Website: macys
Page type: payment
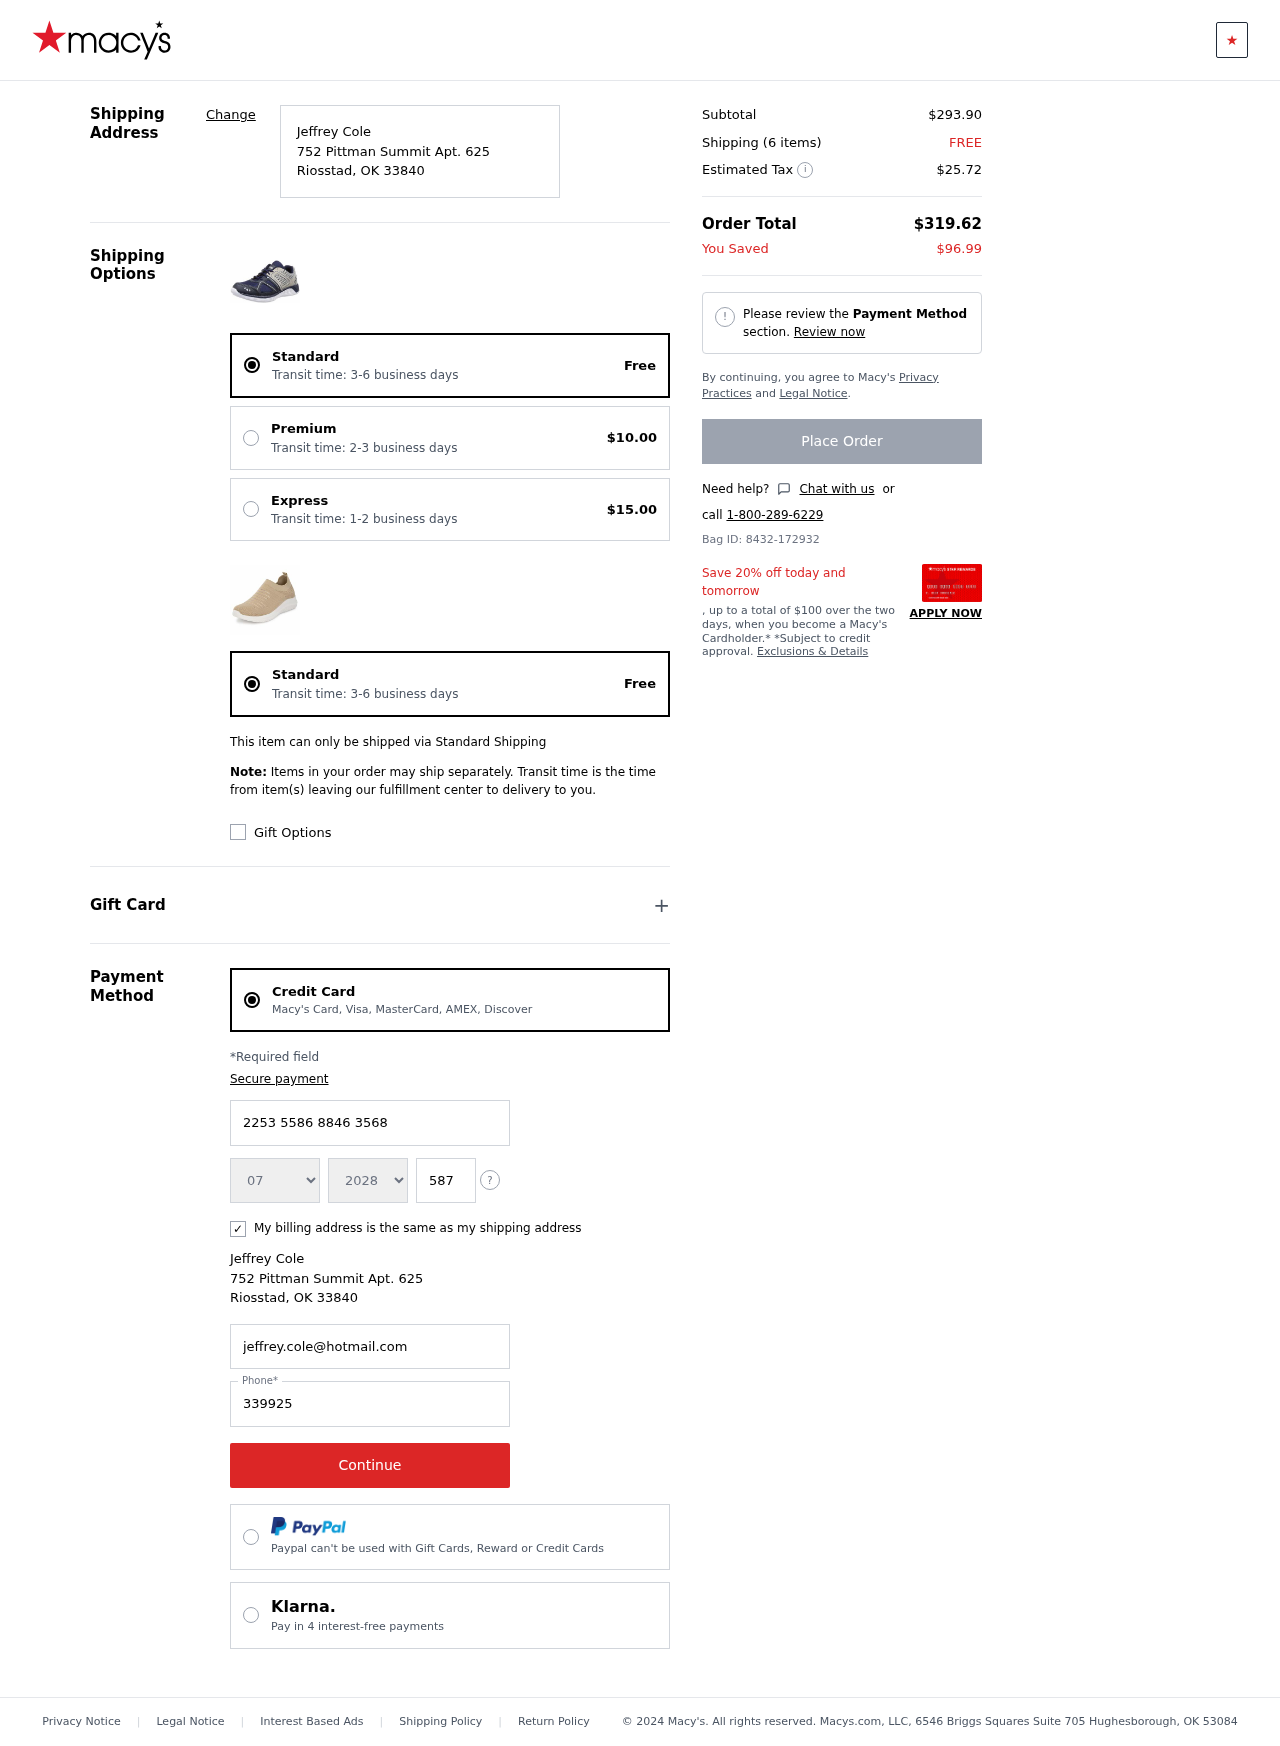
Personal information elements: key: PII_CARD_CVV
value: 587
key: PII_CARD_EXPIRY_MONTH
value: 07
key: PII_CARD_EXPIRY_YEAR
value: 28
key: PII_CARD_NUMBER
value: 2253 5586 8846 3568
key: PII_CITY
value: Riosstad
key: PII_EMAIL
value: jeffrey.cole@hotmail.com
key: PII_FULLNAME
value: Jeffrey Cole
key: PII_PHONE
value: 3399258556
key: PII_POSTCODE
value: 33840
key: PII_STATE_ABBR
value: OK
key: PII_STREET
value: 752 Pittman Summit Apt. 625
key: PII_FULLNAME2
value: Jeffrey Cole
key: PII_STREET2
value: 752 Pittman Summit Apt. 625
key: PII_CITY2
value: Riosstad
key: PII_STATE_ABBR2
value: OK
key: PII_POSTCODE2
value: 33840
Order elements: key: ORDER_DELIVERY_DATE
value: Transit time: 3-6 business days
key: ORDER_SHIPPING_STANDARD
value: Free
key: ORDER_SHIPPING_PREMIUM
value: $10.00
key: ORDER_SHIPPING_EXPRESS
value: $15.00
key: ORDER_DELIVERY_DATE2
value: Transit time: 3-6 business days
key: ORDER_SHIPPING_STANDARD2
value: Free
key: ORDER_SUBTOTAL
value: $293.90
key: ORDER_NUM_ITEMS
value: Shipping (6 items)
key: ORDER_SHIPPING_COST
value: FREE
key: ORDER_TAX
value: $25.72
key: ORDER_TOTAL
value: $319.62
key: ORDER_SAVINGS
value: $96.99
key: ORDER_ID
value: Bag ID: 8432-172932